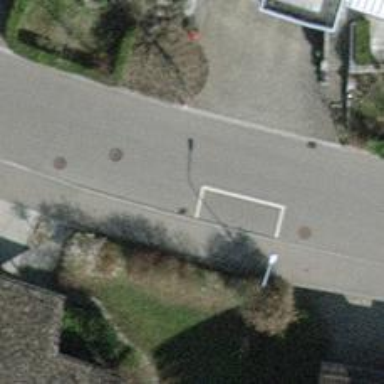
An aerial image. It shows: Residential road with asphalt surface. There is sidewalk on the left side.